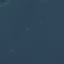
Land use / land cover class: SeaLake